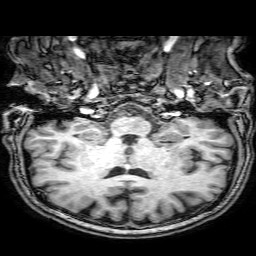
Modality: T1w
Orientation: sagittal
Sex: male
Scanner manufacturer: philips
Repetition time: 0.008213 s
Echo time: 0.00377 s